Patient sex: M
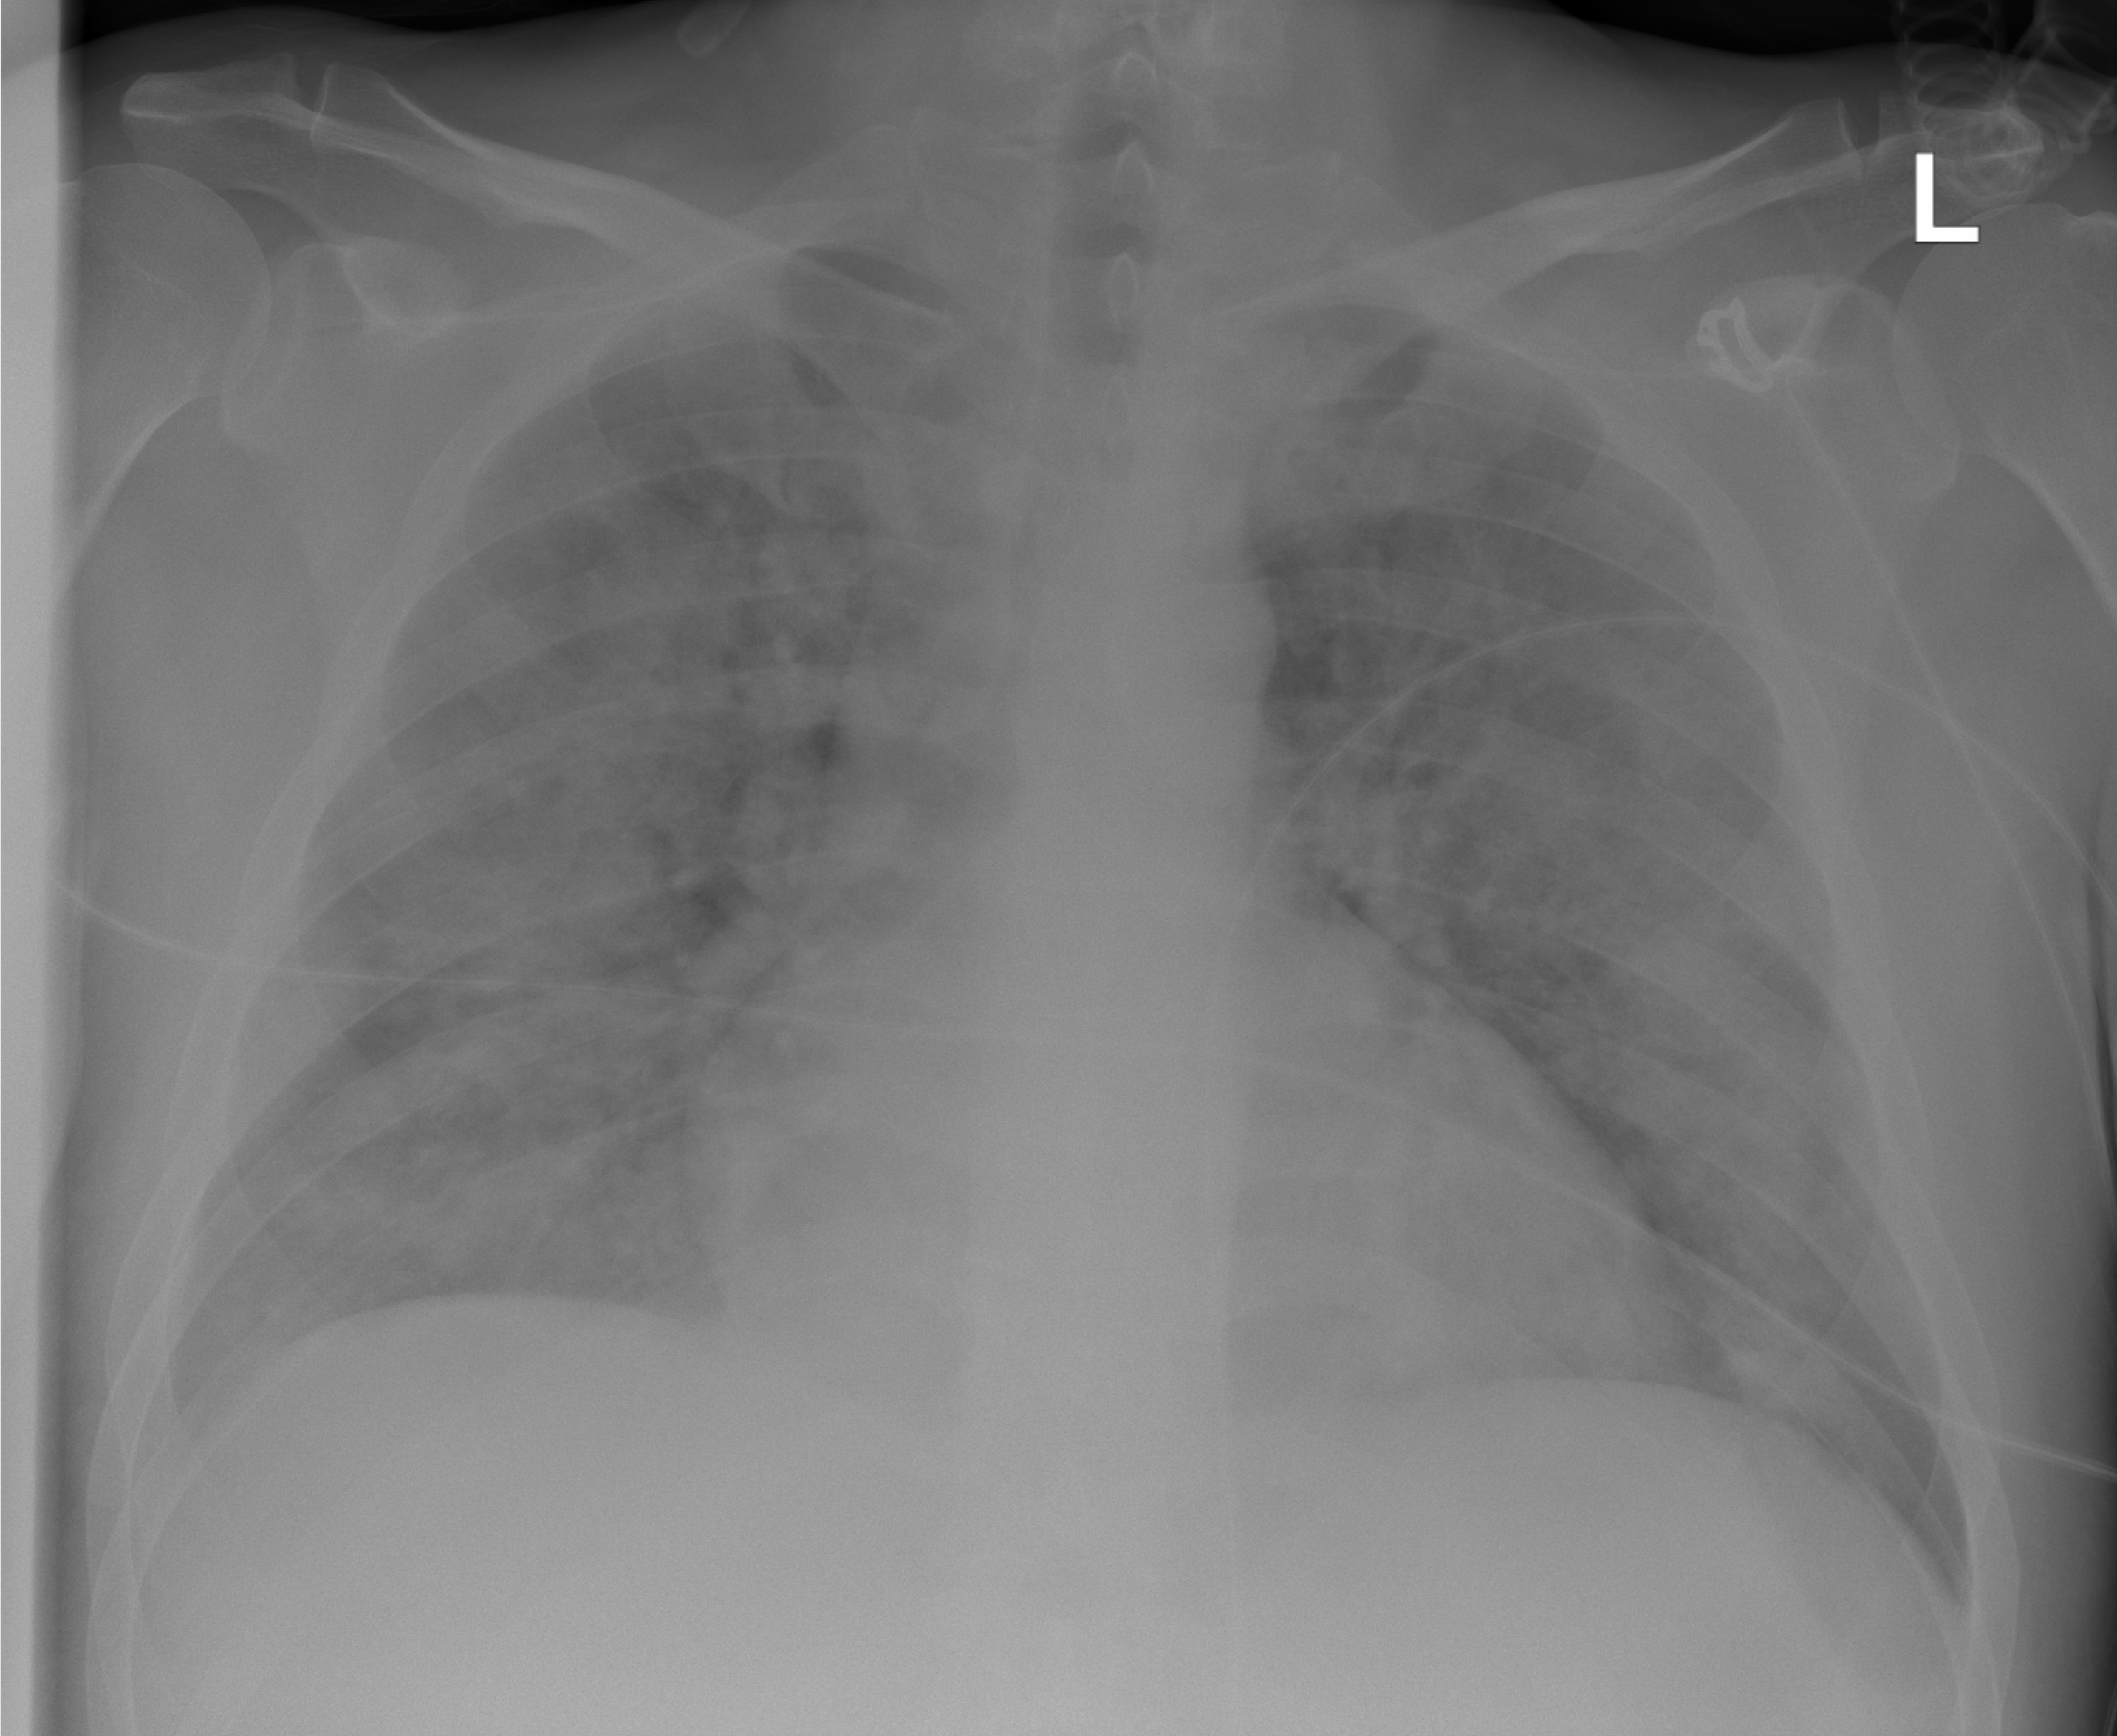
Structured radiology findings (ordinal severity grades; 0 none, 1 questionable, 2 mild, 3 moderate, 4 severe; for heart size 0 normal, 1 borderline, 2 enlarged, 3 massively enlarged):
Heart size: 0
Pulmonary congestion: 0
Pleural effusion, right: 0
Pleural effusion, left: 0
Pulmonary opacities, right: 4
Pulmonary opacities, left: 4
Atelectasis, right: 4
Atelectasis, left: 4